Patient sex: M
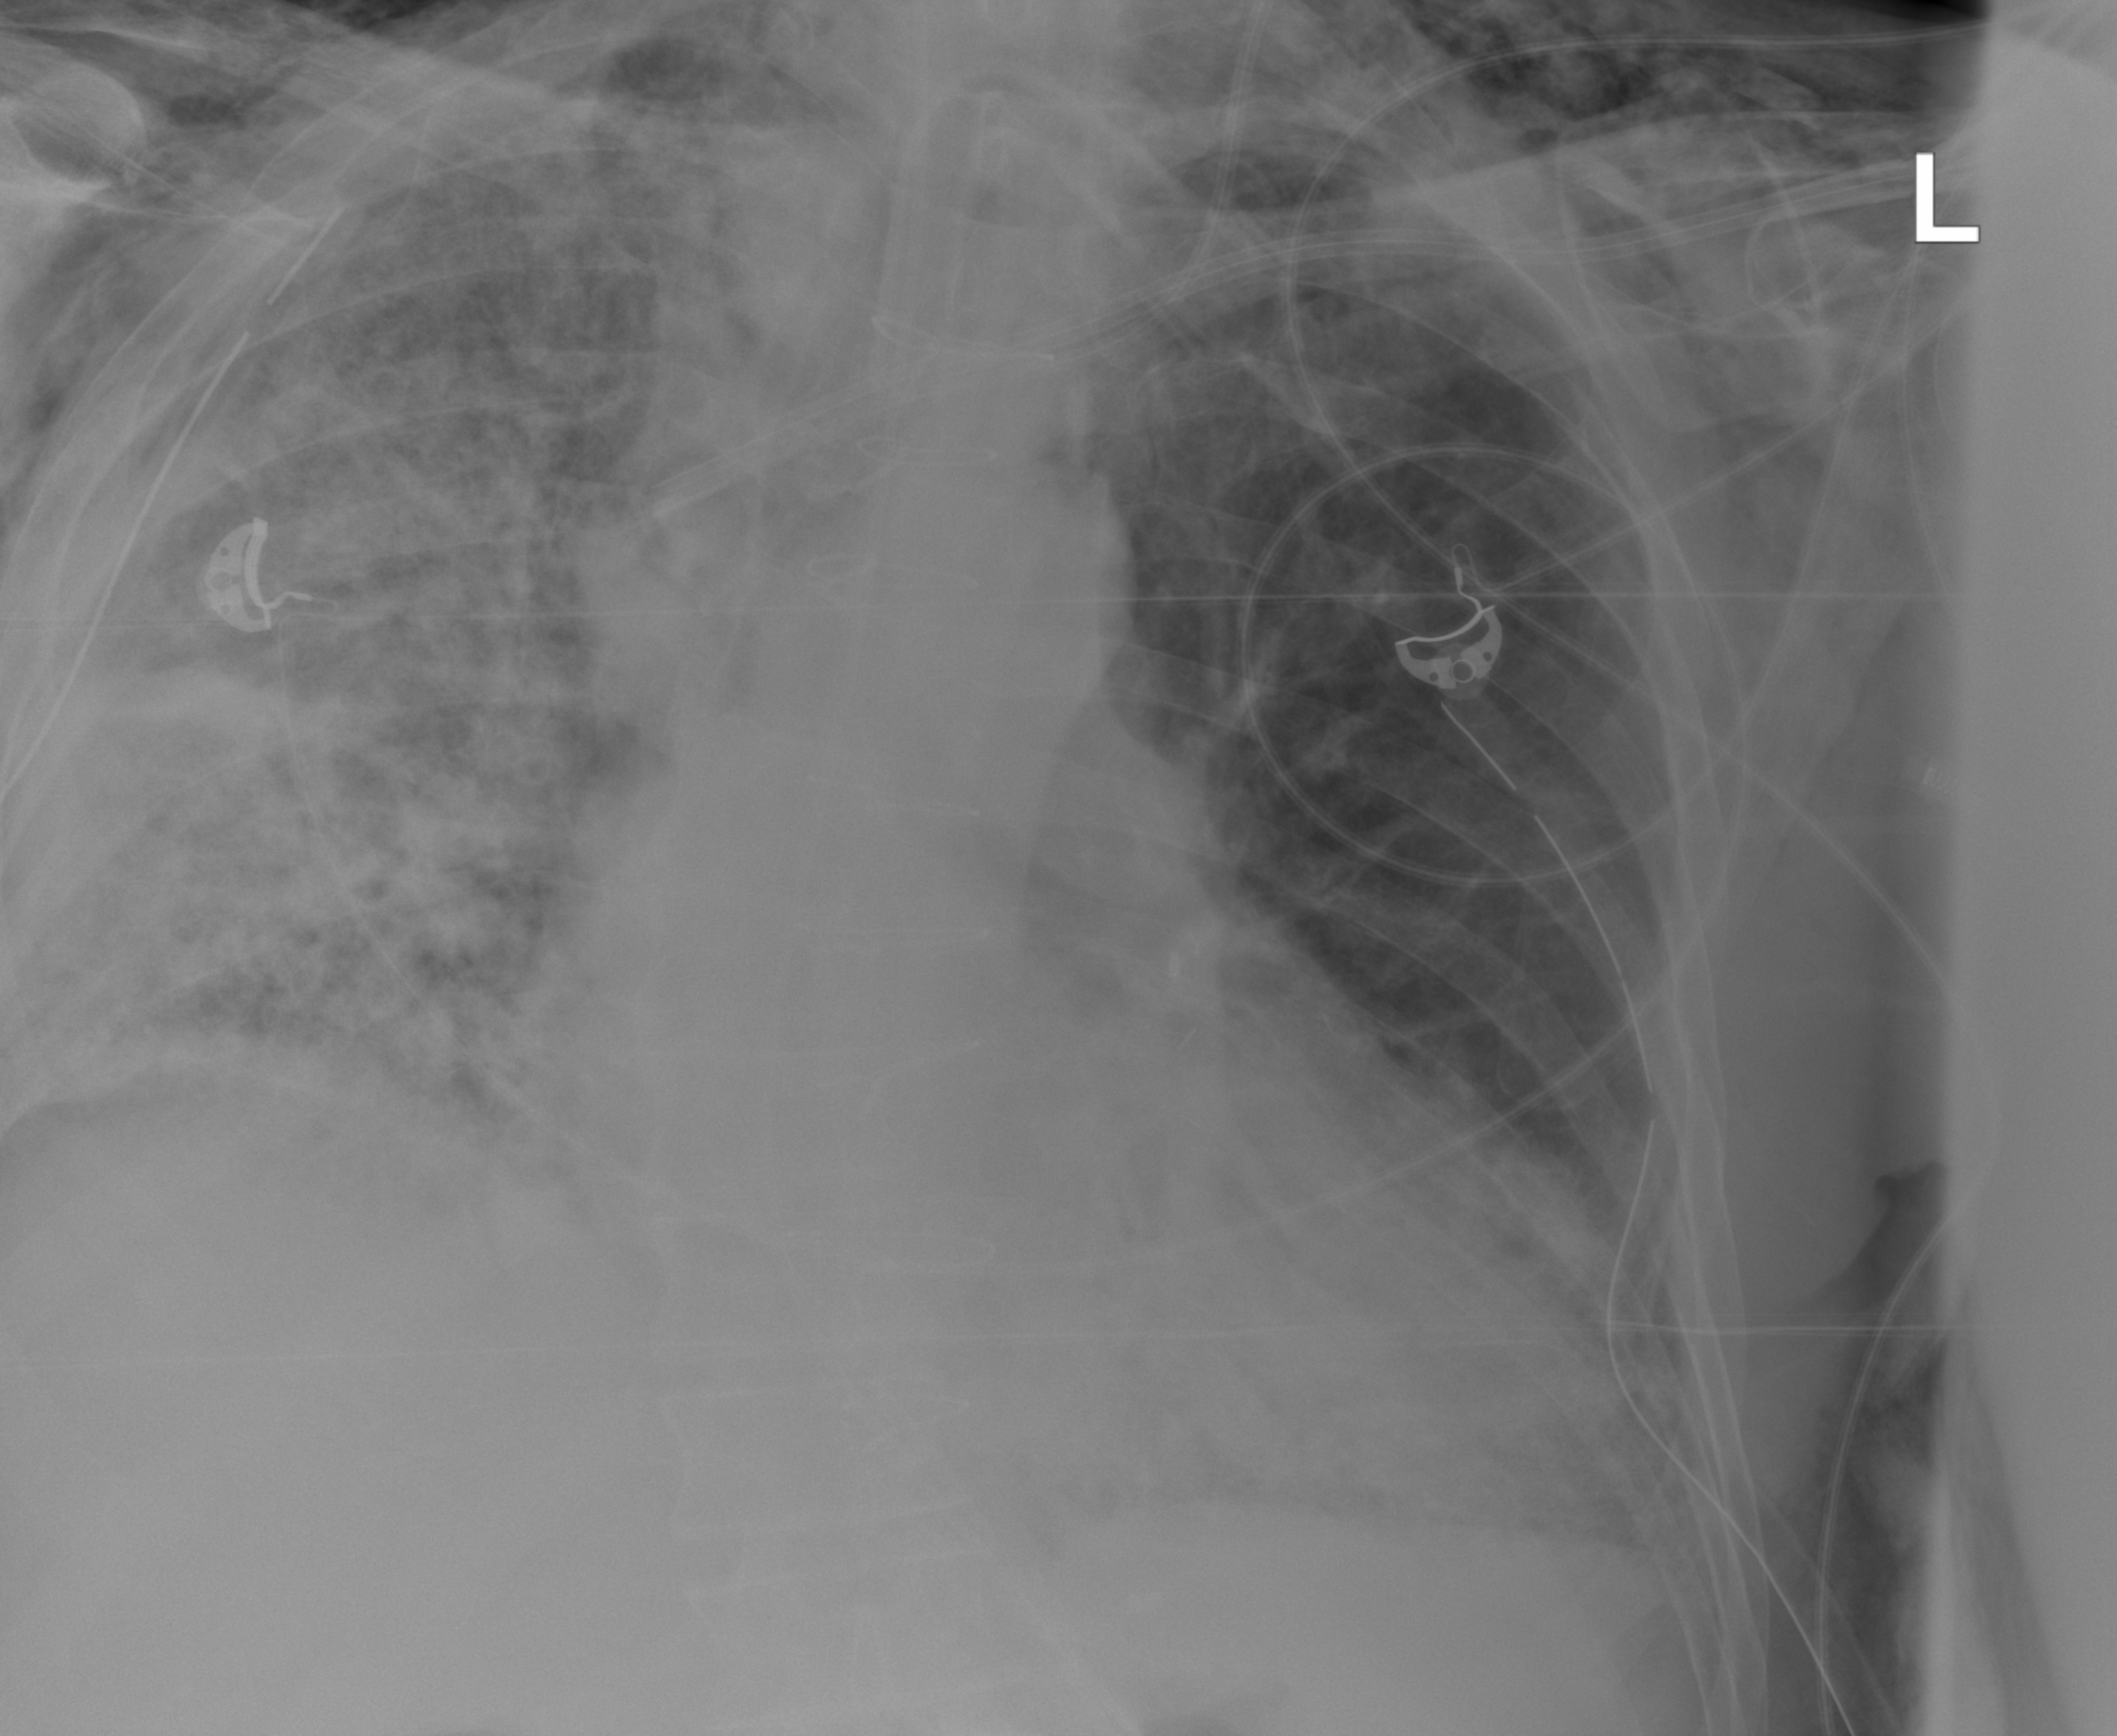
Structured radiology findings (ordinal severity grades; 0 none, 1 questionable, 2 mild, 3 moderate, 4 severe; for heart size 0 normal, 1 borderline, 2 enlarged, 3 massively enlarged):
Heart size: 2
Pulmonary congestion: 0
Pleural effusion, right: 2
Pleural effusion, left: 2
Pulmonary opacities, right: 3
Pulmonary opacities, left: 2
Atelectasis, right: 3
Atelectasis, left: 2